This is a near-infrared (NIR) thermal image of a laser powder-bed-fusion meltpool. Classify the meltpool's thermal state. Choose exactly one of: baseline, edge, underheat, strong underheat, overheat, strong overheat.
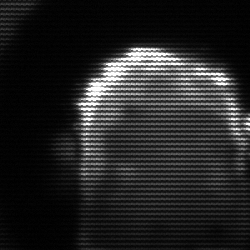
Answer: baseline